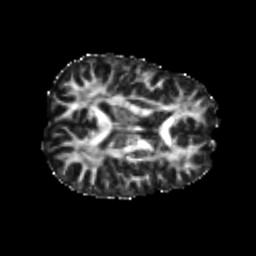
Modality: FA
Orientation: axial
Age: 24
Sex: male
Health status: healthy
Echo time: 0.074 s